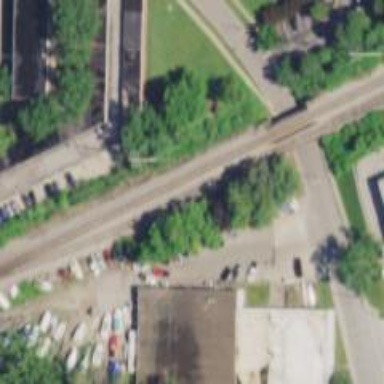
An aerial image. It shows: Railway siding for service.